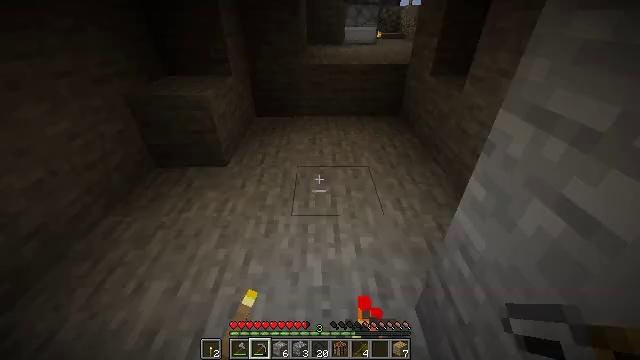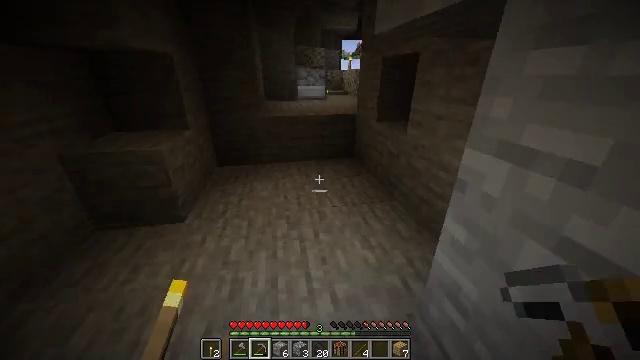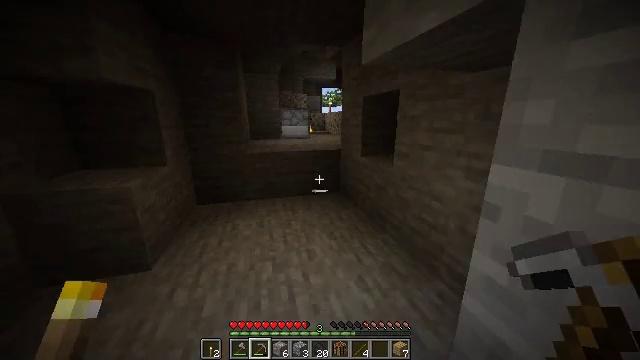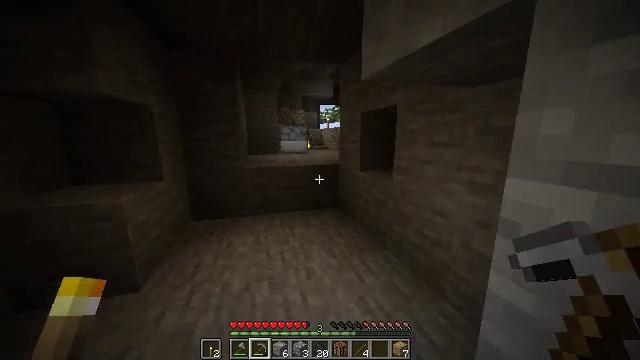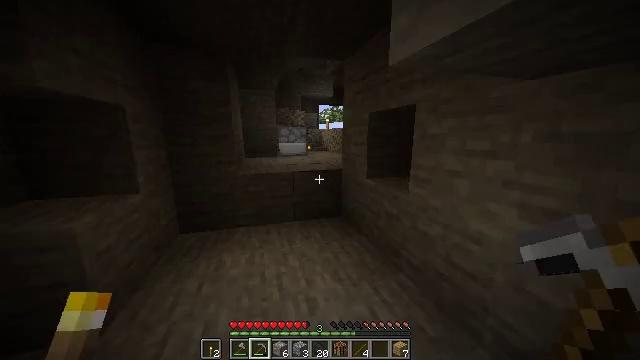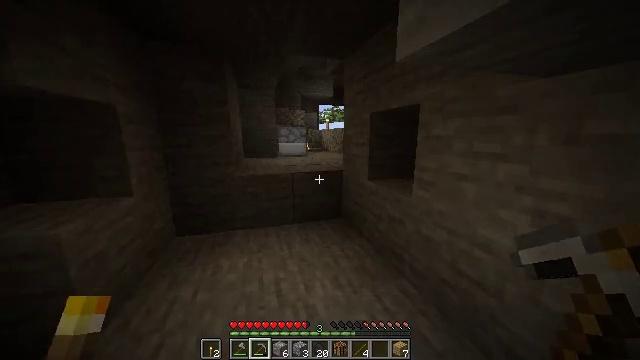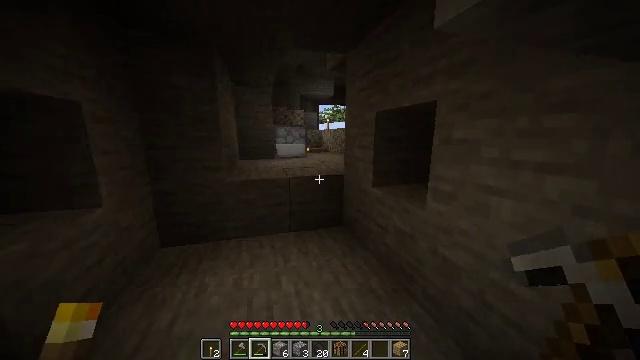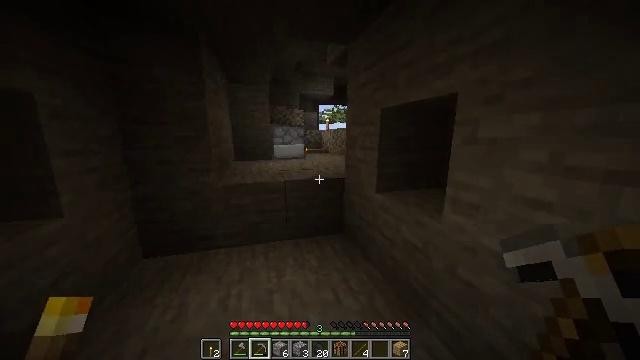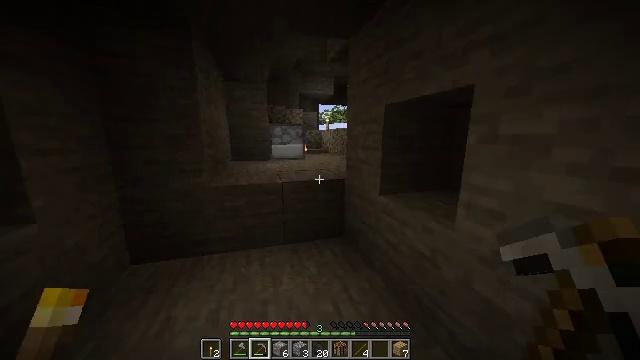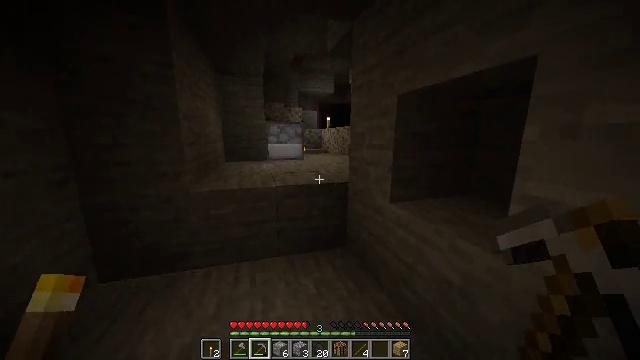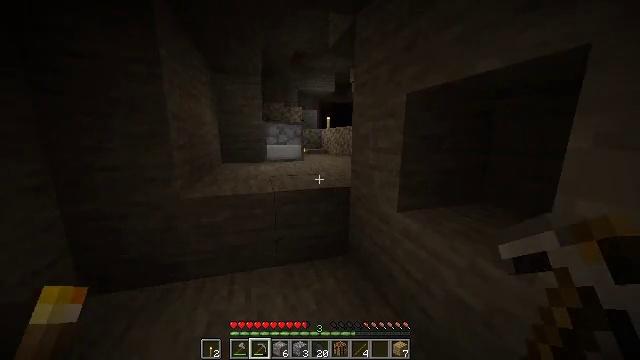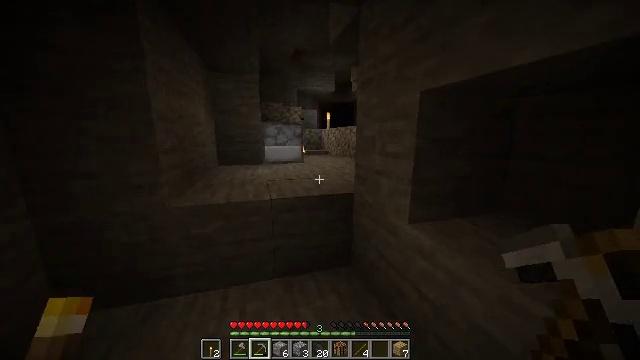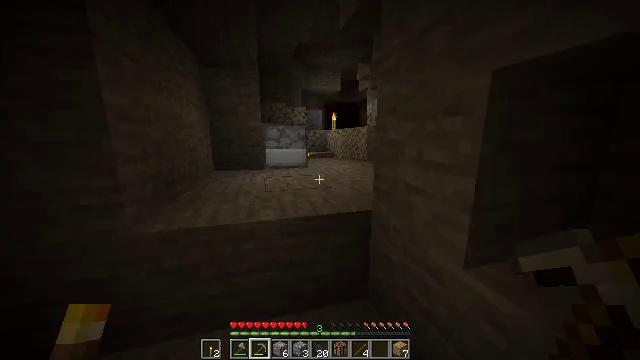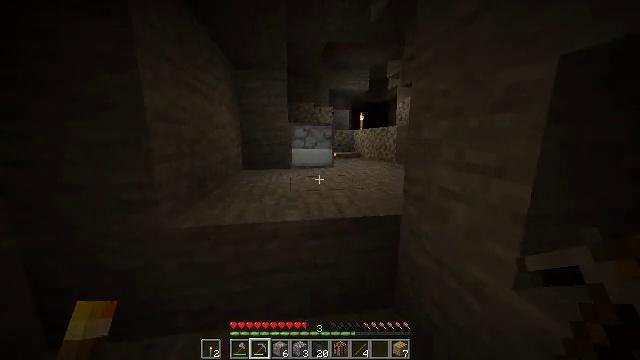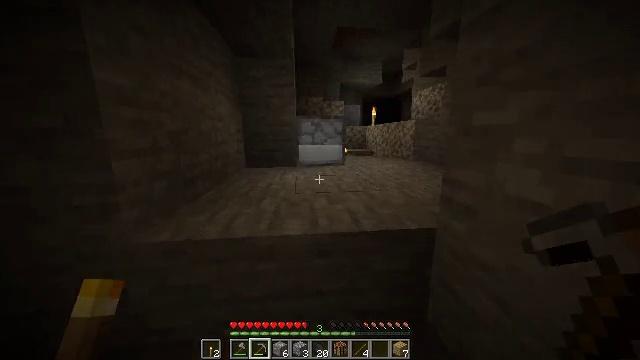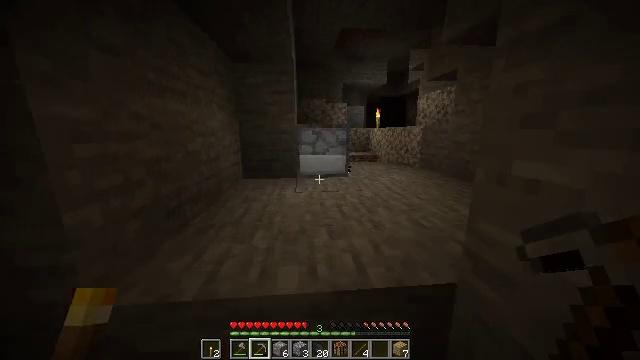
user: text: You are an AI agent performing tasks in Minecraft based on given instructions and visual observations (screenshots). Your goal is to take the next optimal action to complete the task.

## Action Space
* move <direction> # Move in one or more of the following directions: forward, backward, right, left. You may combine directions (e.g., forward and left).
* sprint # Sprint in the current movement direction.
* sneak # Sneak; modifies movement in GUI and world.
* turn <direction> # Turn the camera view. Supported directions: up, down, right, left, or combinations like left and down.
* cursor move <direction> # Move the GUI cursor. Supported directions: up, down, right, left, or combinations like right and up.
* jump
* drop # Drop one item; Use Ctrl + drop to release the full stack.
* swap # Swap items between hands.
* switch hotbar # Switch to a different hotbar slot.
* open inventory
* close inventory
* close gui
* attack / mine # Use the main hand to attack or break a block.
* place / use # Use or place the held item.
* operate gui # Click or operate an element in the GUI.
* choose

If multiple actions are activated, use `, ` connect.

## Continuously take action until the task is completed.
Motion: motion action
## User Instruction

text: Use the furnace to make a cooked porkchop.
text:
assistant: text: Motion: move forward, sprint, turn right and up
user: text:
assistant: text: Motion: move forward, sprint, turn right and up
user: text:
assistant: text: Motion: move forward, sprint, turn up
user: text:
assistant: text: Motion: move forward, sprint
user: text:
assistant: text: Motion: move forward, sprint
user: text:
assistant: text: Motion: move forward, sprint
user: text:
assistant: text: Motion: move forward, sprint
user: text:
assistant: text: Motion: move forward, sprint
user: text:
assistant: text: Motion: move forward, sprint
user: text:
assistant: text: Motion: move forward, sprint
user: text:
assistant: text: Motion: move forward, sprint
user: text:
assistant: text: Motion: move forward, sprint, turn left
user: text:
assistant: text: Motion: move forward, sprint, turn left
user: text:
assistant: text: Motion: move forward, sprint, turn left
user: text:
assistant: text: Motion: move forward, sprint, jump
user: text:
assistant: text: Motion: move forward, sprint, jump
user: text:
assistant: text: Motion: move forward, sprint, turn down, jump
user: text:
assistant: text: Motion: move forward, sprint, turn right and down, jump
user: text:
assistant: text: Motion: move forward, sprint, turn down
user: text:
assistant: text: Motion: move forward, sprint, turn right and down
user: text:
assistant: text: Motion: move forward, sprint, turn down, use / place
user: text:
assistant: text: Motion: use / place
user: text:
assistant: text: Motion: turn left, use / place
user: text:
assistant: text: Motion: no_op
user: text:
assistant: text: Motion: no_op
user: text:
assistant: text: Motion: open gui
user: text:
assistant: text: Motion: no_op
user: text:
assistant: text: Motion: no_op
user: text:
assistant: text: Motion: cursor move right
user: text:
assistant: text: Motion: no_op